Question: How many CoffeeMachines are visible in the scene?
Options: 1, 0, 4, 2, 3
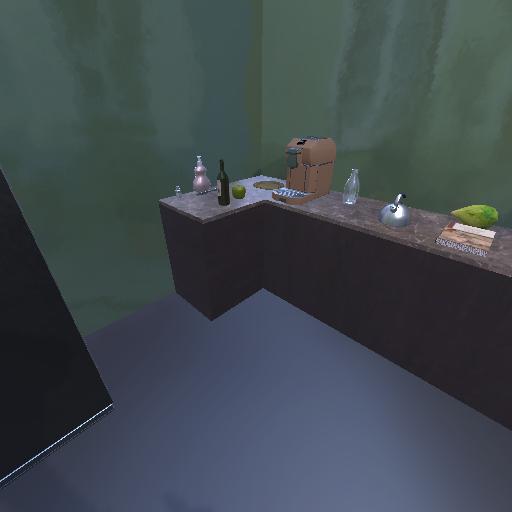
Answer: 1